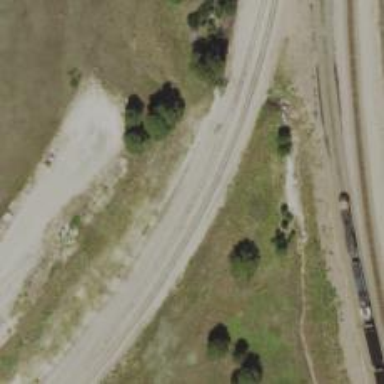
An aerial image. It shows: Railway siding for service.